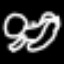
Label: frog